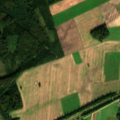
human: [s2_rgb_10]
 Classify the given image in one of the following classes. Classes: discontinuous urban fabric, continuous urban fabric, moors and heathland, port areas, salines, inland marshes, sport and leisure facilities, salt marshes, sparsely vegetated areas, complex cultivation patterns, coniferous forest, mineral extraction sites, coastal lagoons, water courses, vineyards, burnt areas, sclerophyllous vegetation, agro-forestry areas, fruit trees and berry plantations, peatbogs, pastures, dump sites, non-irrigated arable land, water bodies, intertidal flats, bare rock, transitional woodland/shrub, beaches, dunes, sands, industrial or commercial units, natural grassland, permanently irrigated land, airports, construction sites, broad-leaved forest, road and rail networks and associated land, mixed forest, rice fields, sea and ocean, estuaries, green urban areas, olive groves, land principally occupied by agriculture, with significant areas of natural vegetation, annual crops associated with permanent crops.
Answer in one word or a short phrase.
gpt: road and rail networks and associated land, non-irrigated arable land, broad-leaved forest, coniferous forest, mixed forest, transitional woodland/shrub